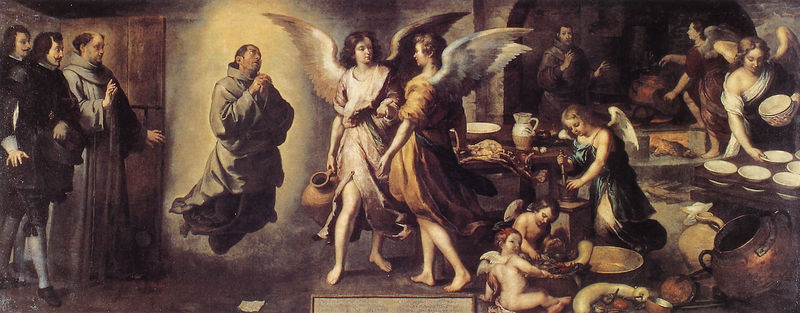
Titel: Die Engelsküche (La cocina de los angeles)
Künstler: Bartolomé Esteban Murillo
Institution: Paris, Musée du Louvre
Schlagwörter: flügel, nackt, männer, bart, teller, gewand, ofen, engel, krug, essen, schweben, gebet, fürst, segnung, mönch, schüsseln, tur, putti, exstase, heilioger